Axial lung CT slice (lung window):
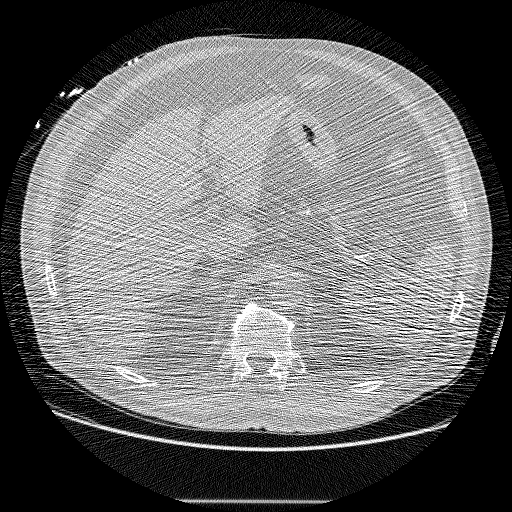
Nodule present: no